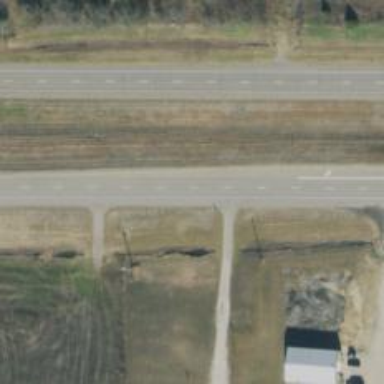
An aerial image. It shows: Expressway with asphalt surface classified as trunk highway.